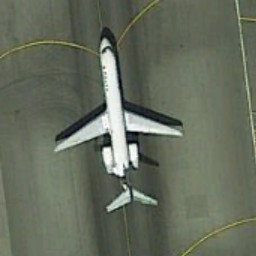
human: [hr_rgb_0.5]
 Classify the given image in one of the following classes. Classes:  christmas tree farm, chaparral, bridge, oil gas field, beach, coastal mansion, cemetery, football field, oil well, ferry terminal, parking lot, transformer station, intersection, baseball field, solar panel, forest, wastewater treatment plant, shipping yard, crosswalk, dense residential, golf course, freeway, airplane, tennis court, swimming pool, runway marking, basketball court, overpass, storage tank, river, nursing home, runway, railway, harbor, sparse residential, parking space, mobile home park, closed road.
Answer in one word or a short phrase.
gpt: airplane